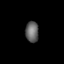
Tissue: prostate
Cell type: Fibroblasts
Senescence score: 0.7875
Nuclear area (px): 268
Mean DAPI intensity: 99.313